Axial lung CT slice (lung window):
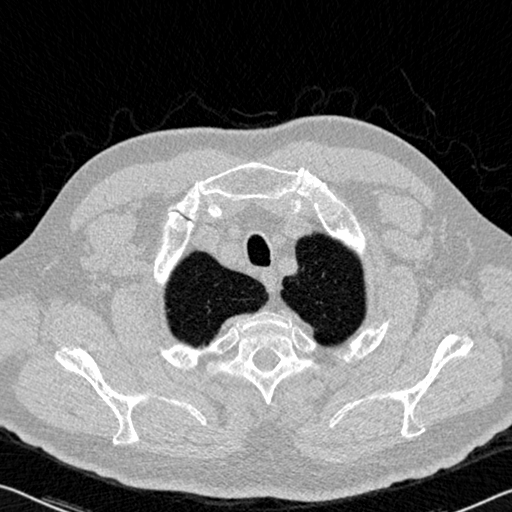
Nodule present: no